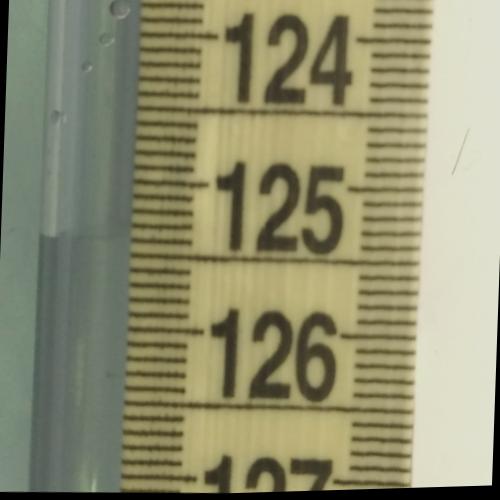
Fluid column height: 125.4 cm